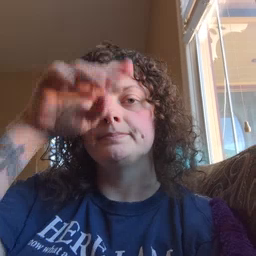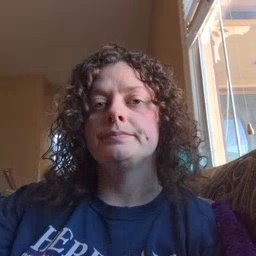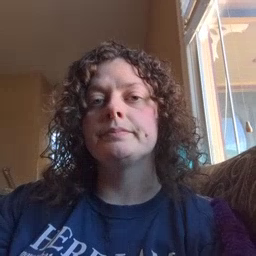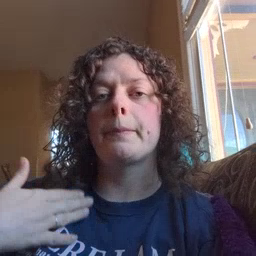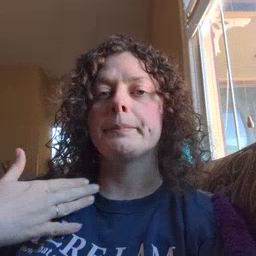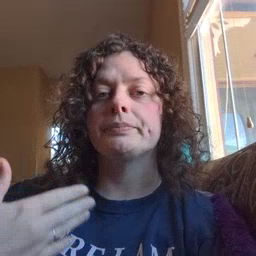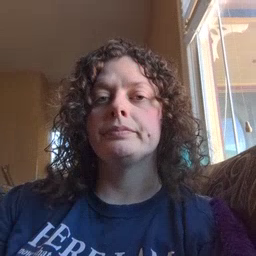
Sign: happy